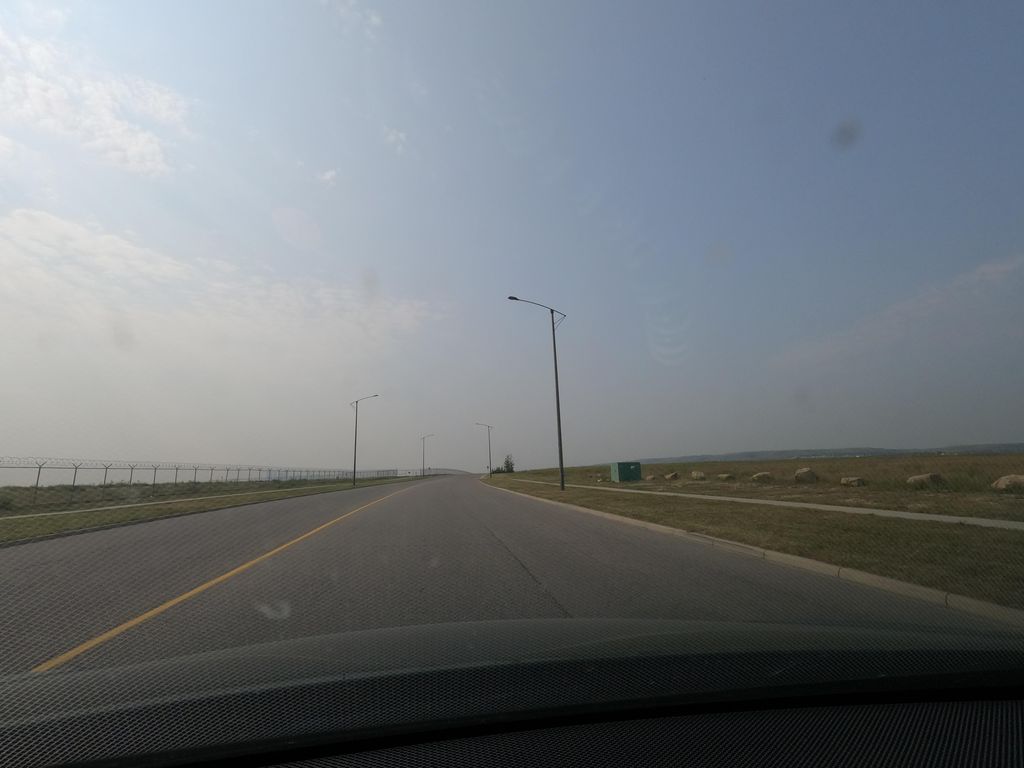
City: calgary